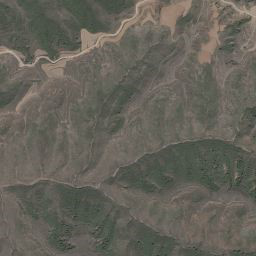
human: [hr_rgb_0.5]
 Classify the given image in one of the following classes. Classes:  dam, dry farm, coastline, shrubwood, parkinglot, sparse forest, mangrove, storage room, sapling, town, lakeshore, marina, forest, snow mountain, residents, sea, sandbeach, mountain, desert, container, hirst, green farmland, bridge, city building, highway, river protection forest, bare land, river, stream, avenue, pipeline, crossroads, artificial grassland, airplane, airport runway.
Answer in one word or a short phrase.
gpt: mountain